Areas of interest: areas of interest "Shenzhen University YuHai Campus Soccer Field"
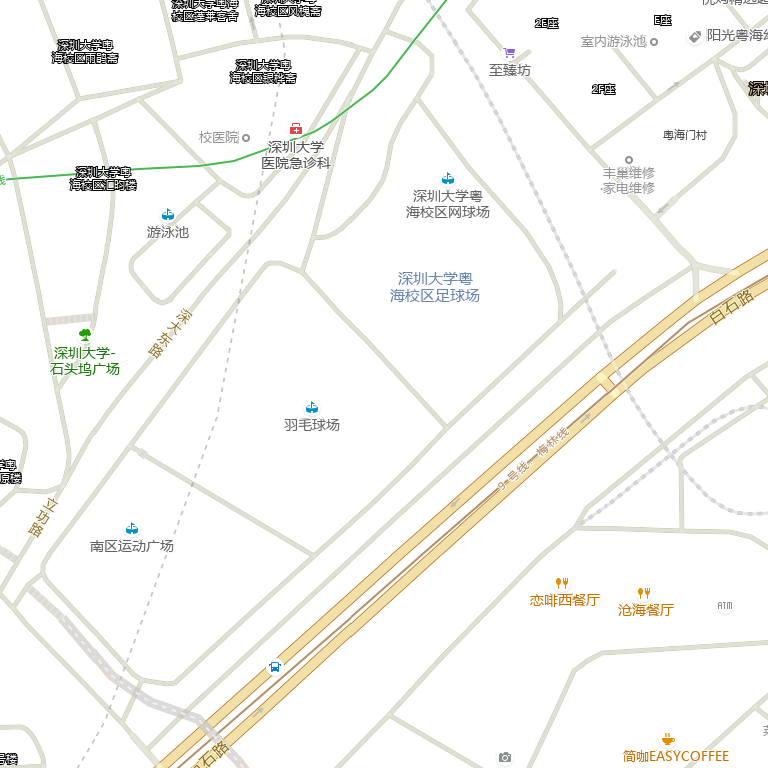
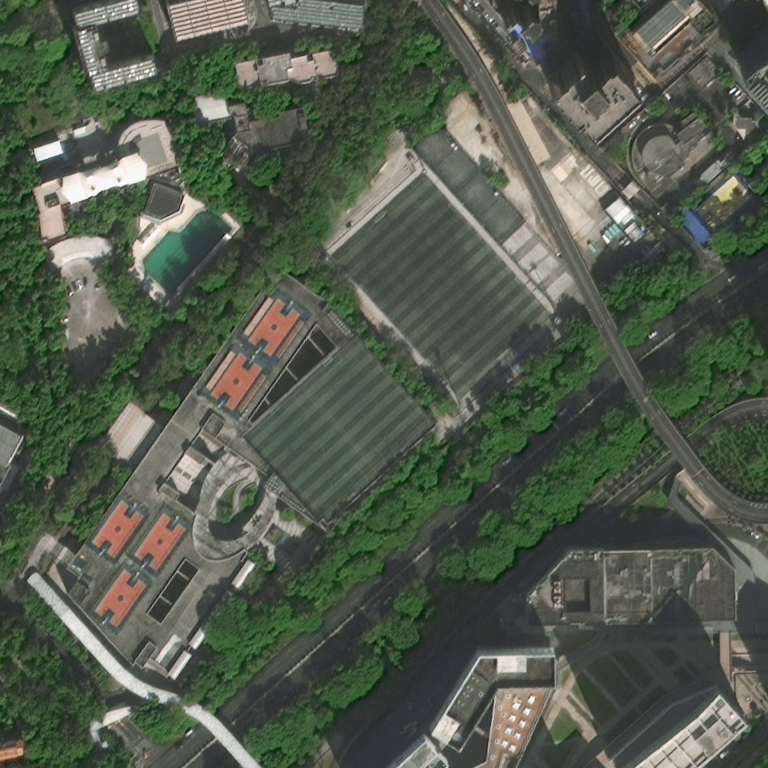